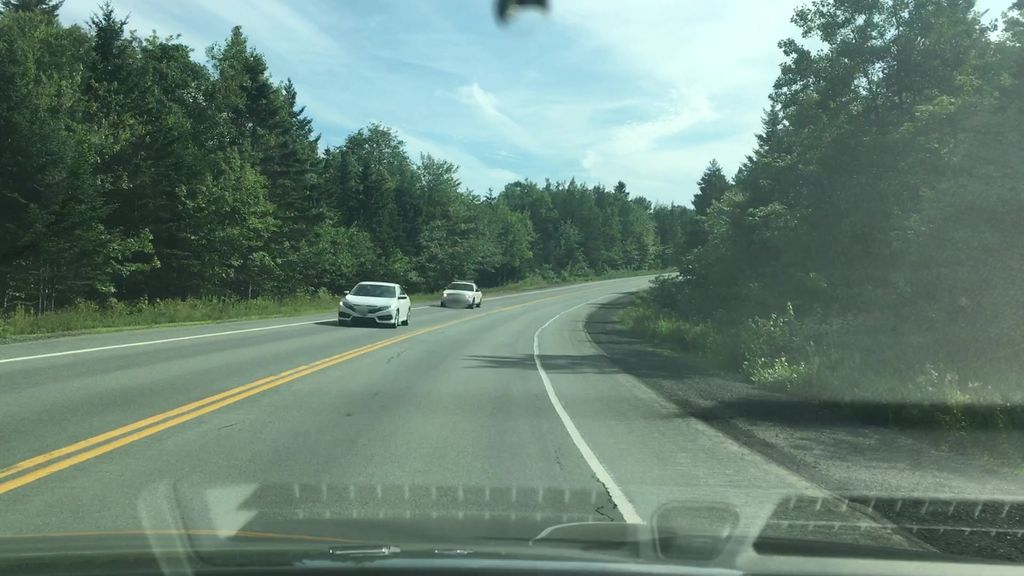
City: halifax